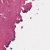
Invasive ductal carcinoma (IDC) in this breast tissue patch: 0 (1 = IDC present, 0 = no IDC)